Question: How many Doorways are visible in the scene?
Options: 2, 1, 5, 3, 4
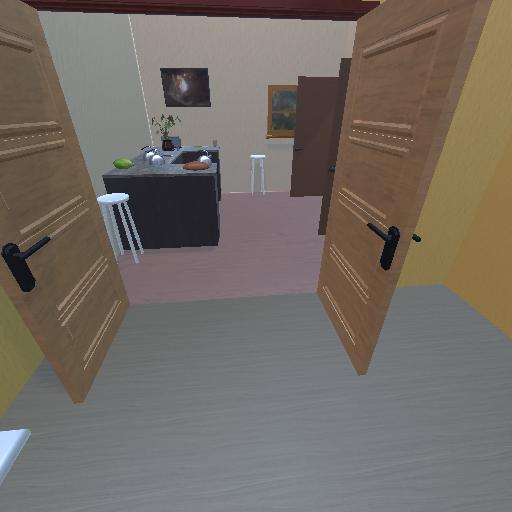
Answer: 2